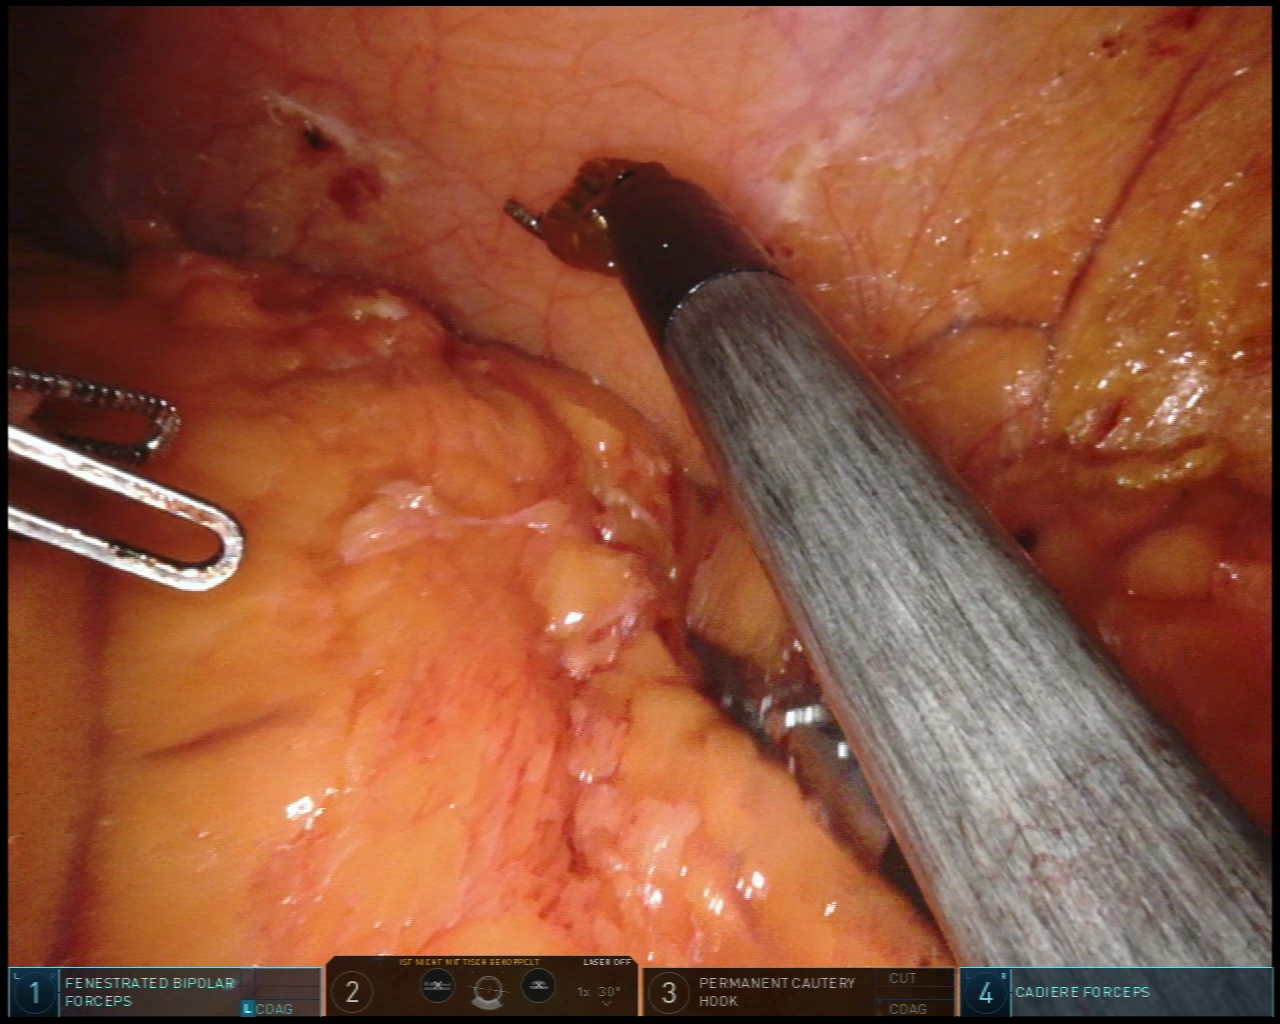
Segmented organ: abdominal_wall
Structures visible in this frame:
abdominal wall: yes
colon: no
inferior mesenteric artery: no
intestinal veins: no
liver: no
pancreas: yes
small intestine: no
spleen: no
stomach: no
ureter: no
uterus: no
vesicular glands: no